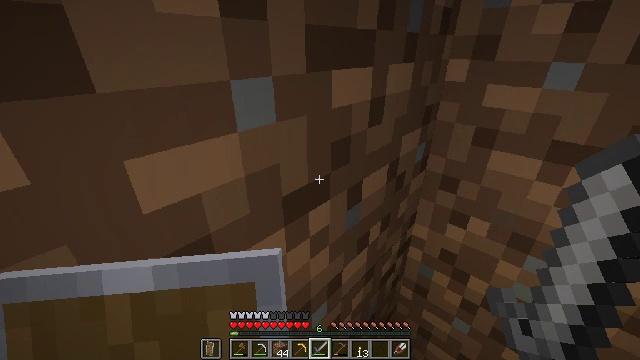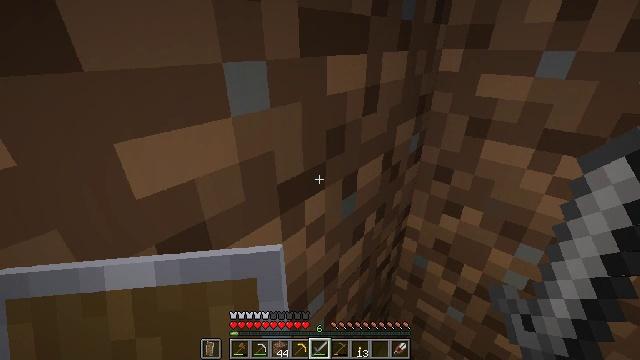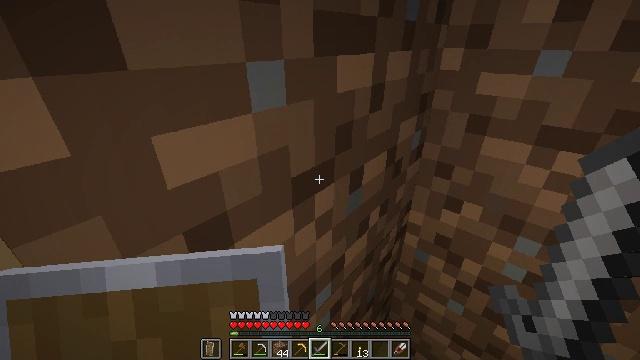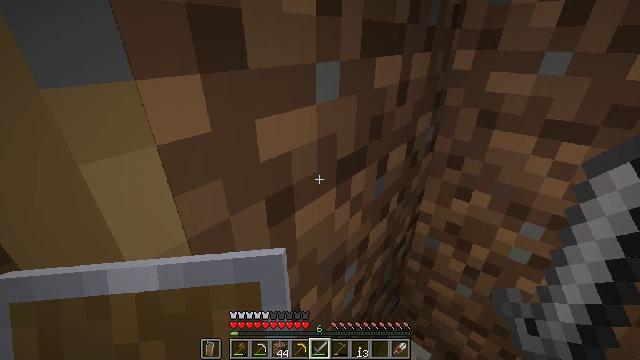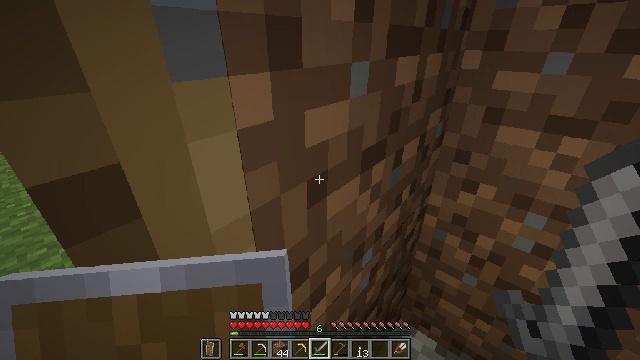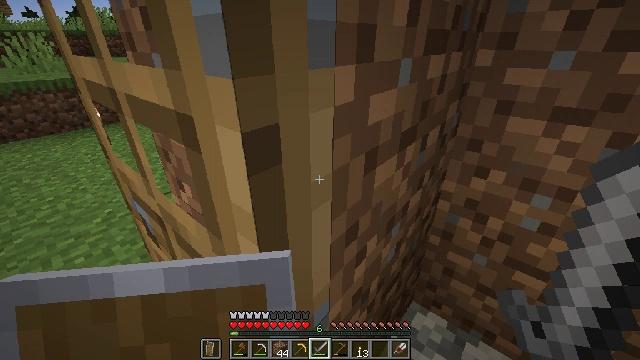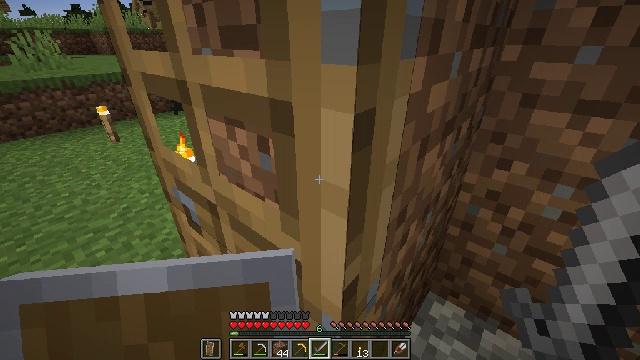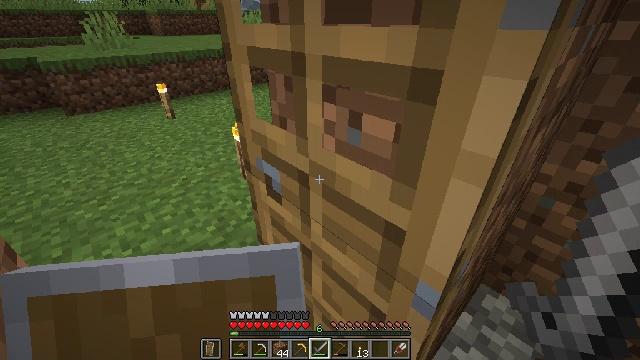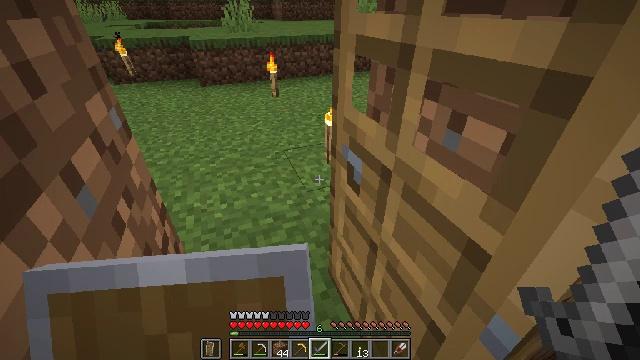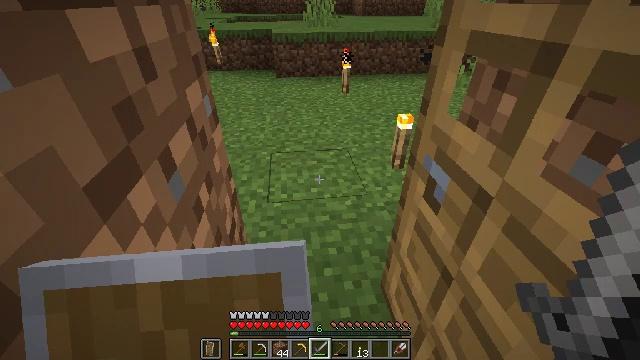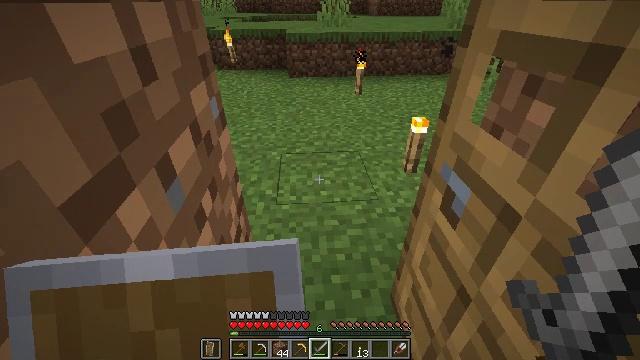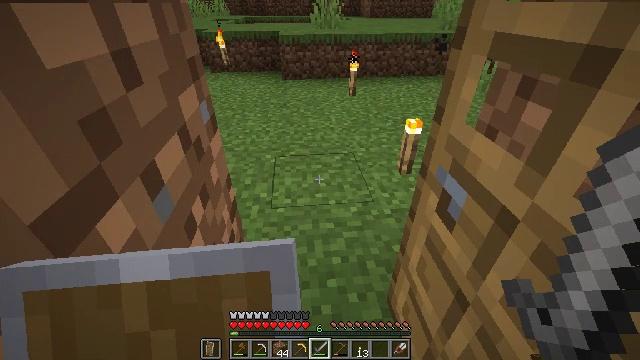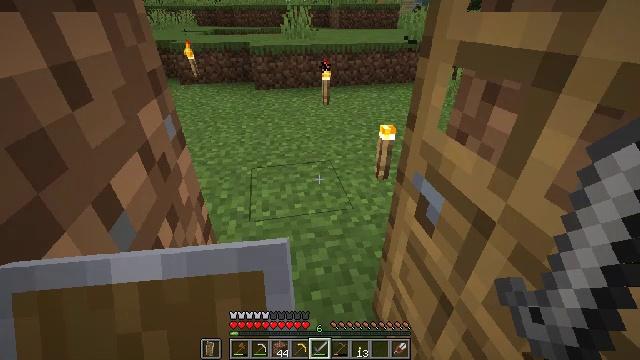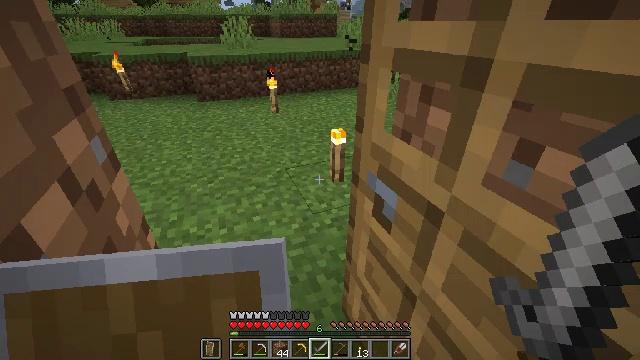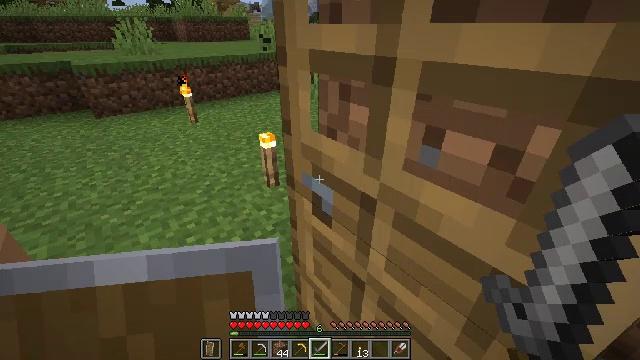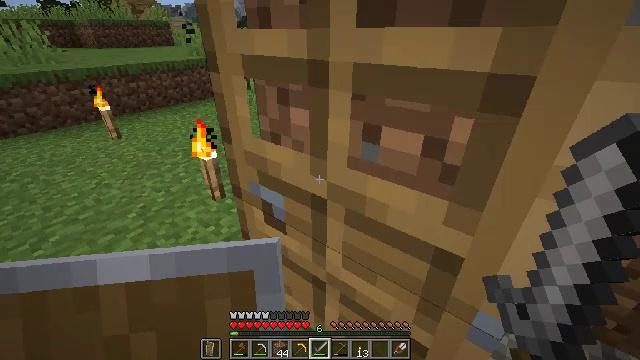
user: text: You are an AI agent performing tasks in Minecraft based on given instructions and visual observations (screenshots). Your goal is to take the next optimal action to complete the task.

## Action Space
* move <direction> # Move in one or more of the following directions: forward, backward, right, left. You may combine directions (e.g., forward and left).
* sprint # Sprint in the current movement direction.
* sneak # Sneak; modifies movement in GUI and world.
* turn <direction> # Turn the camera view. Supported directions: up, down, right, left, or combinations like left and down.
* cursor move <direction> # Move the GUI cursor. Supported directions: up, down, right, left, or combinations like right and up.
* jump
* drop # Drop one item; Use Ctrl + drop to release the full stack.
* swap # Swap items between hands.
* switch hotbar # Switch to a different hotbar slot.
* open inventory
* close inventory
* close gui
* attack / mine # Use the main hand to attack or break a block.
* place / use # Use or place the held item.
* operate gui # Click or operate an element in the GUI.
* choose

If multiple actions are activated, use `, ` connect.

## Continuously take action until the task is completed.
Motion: motion action
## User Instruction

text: Get dirt block.
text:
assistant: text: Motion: move left, turn right and down
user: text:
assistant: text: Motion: move left
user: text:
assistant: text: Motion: move left
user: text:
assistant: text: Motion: move left
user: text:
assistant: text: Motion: move left
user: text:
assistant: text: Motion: move left
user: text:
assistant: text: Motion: move left, turn left and down
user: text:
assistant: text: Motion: move left, turn left and down
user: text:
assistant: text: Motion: move left, turn left
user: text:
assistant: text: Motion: move left, turn left
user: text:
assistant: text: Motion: turn right
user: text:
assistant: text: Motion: turn right and up
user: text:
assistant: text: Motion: turn right and up
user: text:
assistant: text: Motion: turn right
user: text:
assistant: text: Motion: turn right
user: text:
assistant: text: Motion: turn right
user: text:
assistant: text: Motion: turn right
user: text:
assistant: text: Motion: turn right
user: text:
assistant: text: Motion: turn right
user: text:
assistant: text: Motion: turn right
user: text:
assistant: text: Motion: turn right
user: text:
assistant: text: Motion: no_op
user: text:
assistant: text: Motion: no_op
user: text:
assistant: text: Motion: no_op
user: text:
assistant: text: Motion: turn left
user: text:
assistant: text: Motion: turn left
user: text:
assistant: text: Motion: turn left and up
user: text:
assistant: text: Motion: turn left
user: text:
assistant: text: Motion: move right, turn left
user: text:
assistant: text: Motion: move right